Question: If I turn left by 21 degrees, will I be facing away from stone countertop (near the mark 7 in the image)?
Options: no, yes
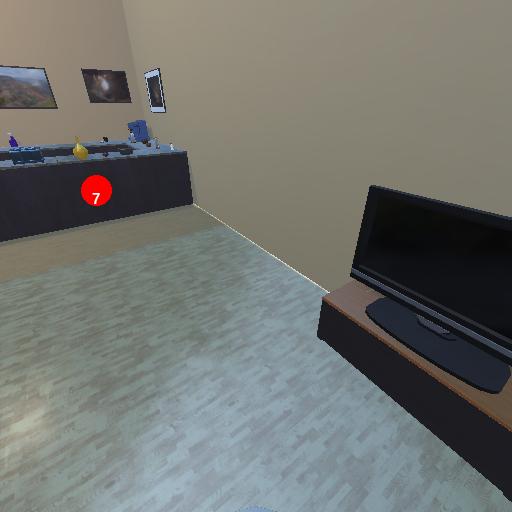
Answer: no